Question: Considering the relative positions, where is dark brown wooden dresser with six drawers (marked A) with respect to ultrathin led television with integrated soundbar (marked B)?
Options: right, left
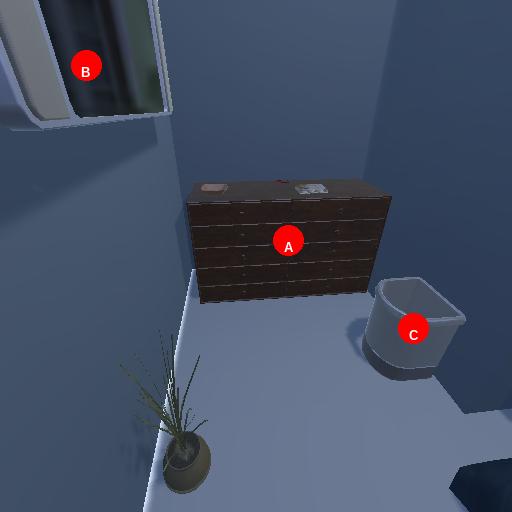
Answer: right